Frequency: 75000
Velocity: 0,2325
Power: 8,4
Pulse duration: 0,0000001
Pass count: 1
Magnification: 10
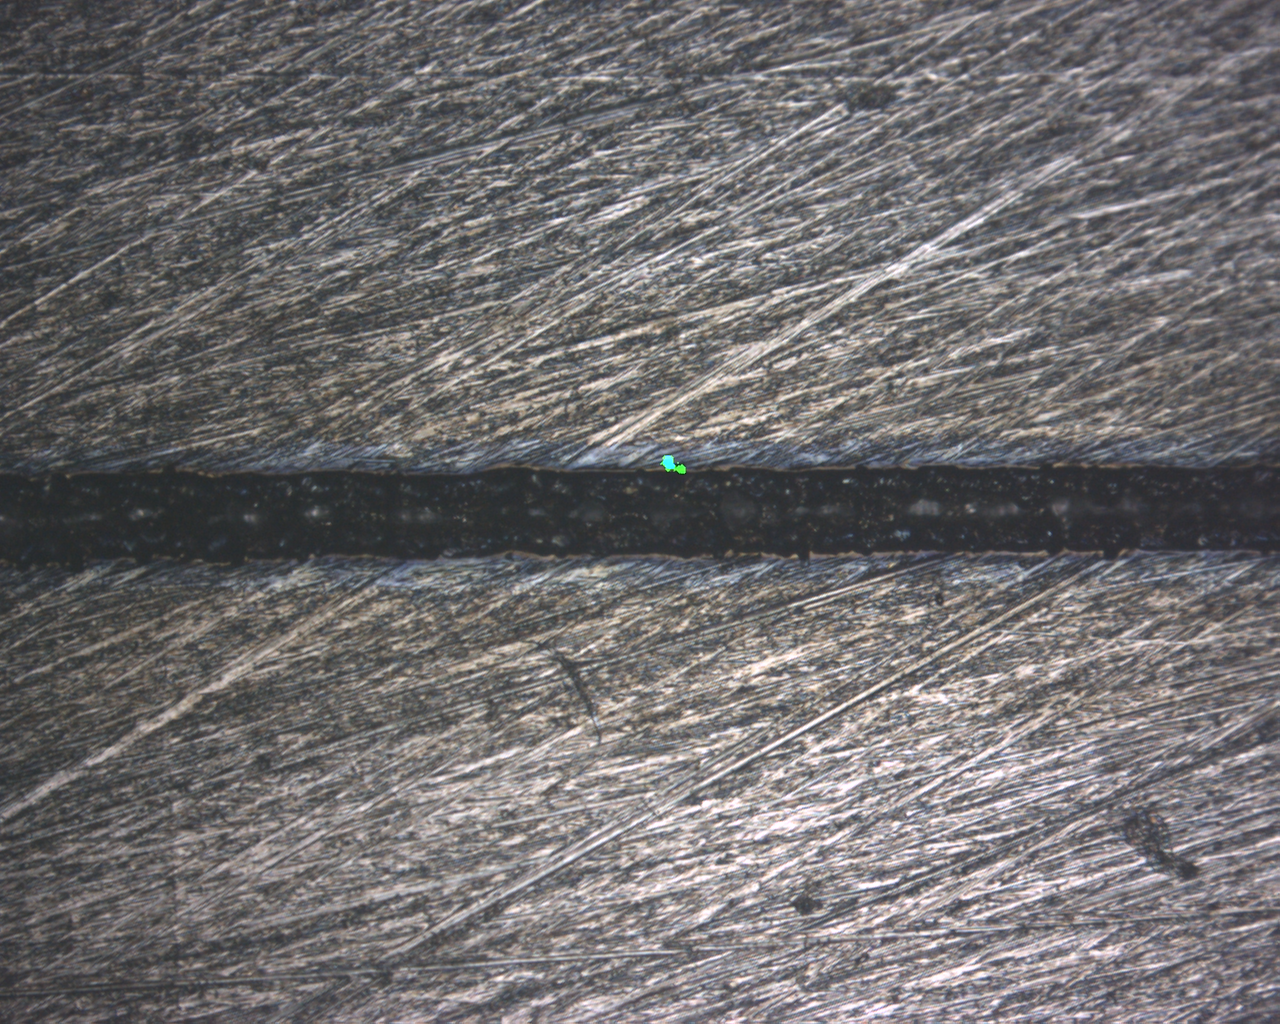
Measured width: 144.62
Other width: 45.247